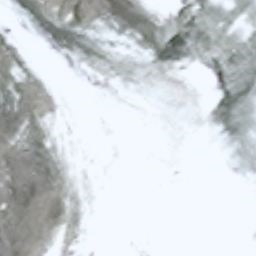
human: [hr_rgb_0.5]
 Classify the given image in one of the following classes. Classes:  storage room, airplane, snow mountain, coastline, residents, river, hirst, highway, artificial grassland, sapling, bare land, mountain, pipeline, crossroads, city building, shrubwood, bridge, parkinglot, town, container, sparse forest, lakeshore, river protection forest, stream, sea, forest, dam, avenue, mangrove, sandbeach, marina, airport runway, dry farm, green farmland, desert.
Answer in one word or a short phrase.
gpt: snow mountain